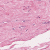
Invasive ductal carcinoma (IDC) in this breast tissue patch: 0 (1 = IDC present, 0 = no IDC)